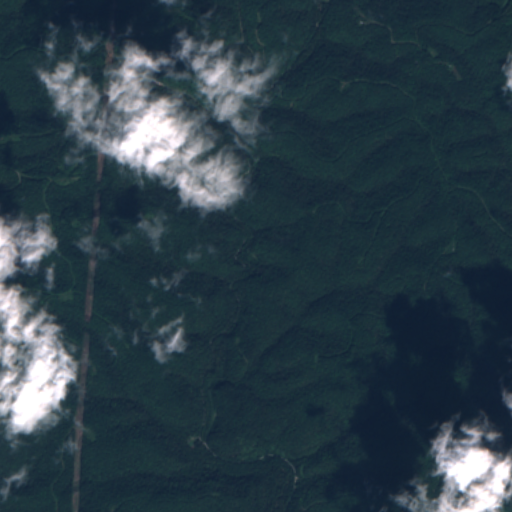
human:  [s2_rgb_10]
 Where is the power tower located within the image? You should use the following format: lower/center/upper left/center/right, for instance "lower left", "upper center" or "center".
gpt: The power tower is located in the left of the image.
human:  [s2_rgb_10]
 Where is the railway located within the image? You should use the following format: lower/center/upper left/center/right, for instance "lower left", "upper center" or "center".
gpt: The railway is located in the lower left of the image.
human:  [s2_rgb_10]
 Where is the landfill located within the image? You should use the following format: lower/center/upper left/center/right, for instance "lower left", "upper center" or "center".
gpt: There is no landfill in the image.